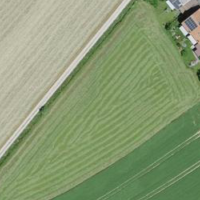
EUNIS habitat code: 52
Species observed at this site:
Filipendula ulmaria